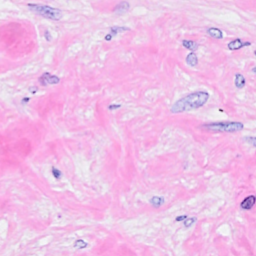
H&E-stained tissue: Breast